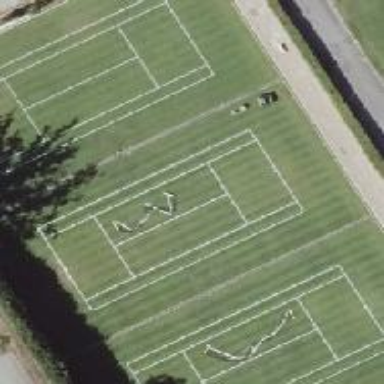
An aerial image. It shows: Tennis court on pitch.